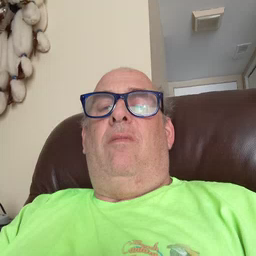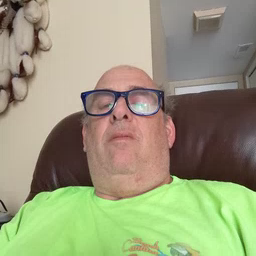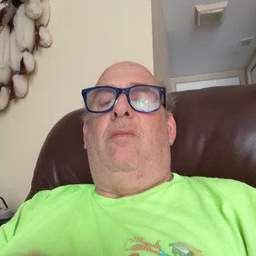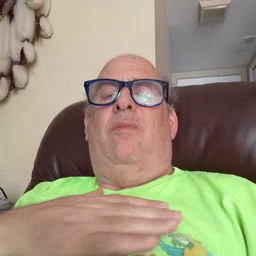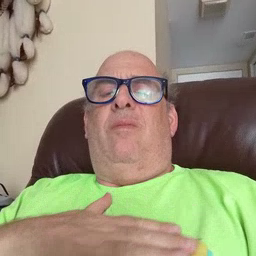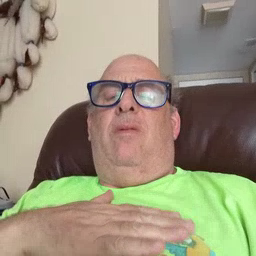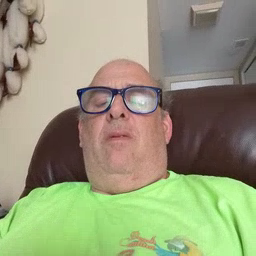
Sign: please